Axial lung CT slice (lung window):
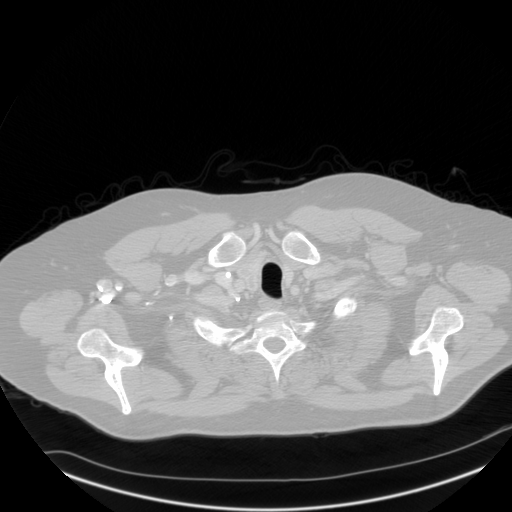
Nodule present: no